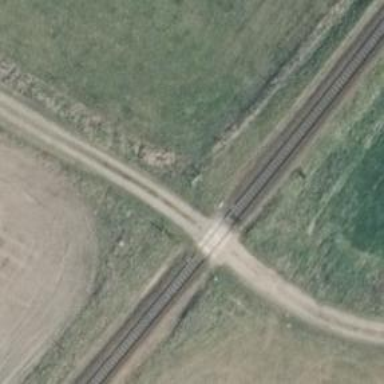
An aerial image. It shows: Railway level crossing.